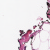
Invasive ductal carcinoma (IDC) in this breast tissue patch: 0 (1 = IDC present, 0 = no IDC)